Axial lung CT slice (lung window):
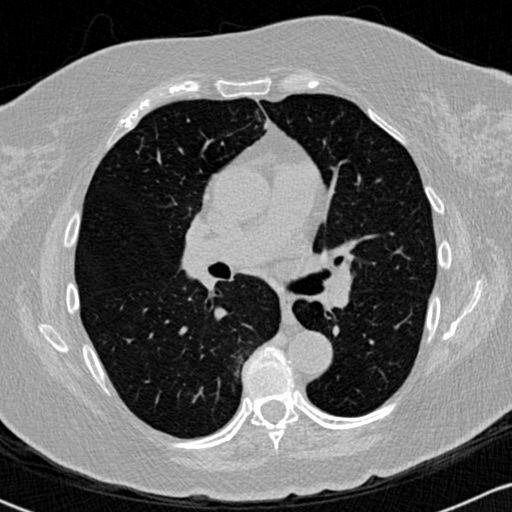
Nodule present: no